Question: I'd like to achieve drawing a diagram just like the image attached but I'm having trouble drawing the red vertical rectangle on the right along with putting other objects on top. The biggest concern is the to do with numerous different screen sizes of Android devices. I fully understand what I'm trying to achieve during the process, which includes the objectives below. All help would be highly appreciated.
- - - - -

'''
<?xml version="1.0" encoding="utf-8"?>
<RelativeLayout
xmlns:android="http://schemas.android.com/apk/res/android"
android:layout_width="match_parent"
android:layout_height="match_parent"
android:orientation="vertical">
<my.package.name.ComplexDiagram
android:layout_width="match_parent"
android:layout_height="65dp"
android:layout_centerVertical="true"
/>
</RelativeLayout>
'''
'''
import android.content.Context;
import android.graphics.Canvas;
import android.graphics.Paint;
import android.graphics.RectF;
import android.util.AttributeSet;
import android.view.View;
public class ComplexDiagram extends View {
private int measuredWidth, measuredHeight;
private Paint mGreyRectPaint, mBlackLinePaint, mRedRectPaint;
private RectF mGreyRect, mBlackLineF, mRedRectF;
public ComplexDiagram(Context context) {
super(context);
init(context, null, 0);
}
public ComplexDiagram(Context context, AttributeSet attrs) {
super(context, attrs);
init(context, attrs, 0);
}
public ComplexDiagram(Context context, AttributeSet attrs, int defStyleAttr) {
super(context, attrs, defStyleAttr);
init(context, attrs, defStyleAttr);
}
private void init(Context context, AttributeSet attributeSet, int defStyle) {
mGreyRectPaint = new Paint(Paint.ANTI_ALIAS_FLAG);
mGreyRectPaint.setColor(0xFF3C3C3C);
mGreyRectPaint.setStyle(Paint.Style.FILL);
mBlackLinePaint = new Paint(Paint.ANTI_ALIAS_FLAG);
mBlackLinePaint.setColor(0xFF000000);
mBlackLinePaint.setStyle(Paint.Style.FILL);
mRedRectPaint = new Paint(Paint.ANTI_ALIAS_FLAG);
mRedRectPaint.setColor(0xFFCC3333);
mRedRectPaint.setStyle(Paint.Style.FILL);
}
@Override
protected void onMeasure(int widthMeasureSpec, int heightMeasureSpec) {
super.onMeasure(widthMeasureSpec, heightMeasureSpec);
measuredHeight = getDefaultSize(getSuggestedMinimumHeight(), heightMeasureSpec);
measuredWidth = getDefaultSize(getSuggestedMinimumWidth(), widthMeasureSpec);
setMeasuredDimension(measuredWidth, measuredHeight);
}
@Override
protected void onDraw(Canvas canvas) {
super.onDraw(canvas);
if (measuredHeight == 0 || measuredWidth == 0)
return;
canvas.drawRect(mGreyRect, mGreyRectPaint);
canvas.drawRect(mBlackLineF, mBlackLinePaint);
canvas.drawRect(mRedRectF, mRedRectPaint);
}
}
'''
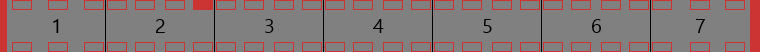
Answer: do it this way
Put this in your XML
'''
<?xml version="1.0" encoding="utf-8"?>
<LinearLayout xmlns:android="http://schemas.android.com/apk/res/android"
android:layout_width="match_parent"
android:layout_height="50dp"
android:orientation="horizontal" >
<View
android:layout_width="5dp"
android:layout_height="wrap_content"
android:background="#CC3333" />
<RelativeLayout
android:layout_width="0dp"
android:layout_height="match_parent"
android:layout_weight="1"
android:background="#808080" >
<View
android:layout_width="10dp"
android:layout_height="10dp"
android:layout_alignParentLeft="true"
android:layout_marginLeft="1dp"
android:background="@drawable/red_background" />
<View
android:layout_width="10dp"
android:layout_height="10dp"
android:layout_centerHorizontal="true"
android:background="@drawable/red_background" />
<View
android:layout_width="10dp"
android:layout_height="10dp"
android:layout_alignParentRight="true"
android:background="@drawable/red_background" />
<TextView
android:layout_width="wrap_content"
android:layout_height="wrap_content"
android:layout_centerInParent="true"
android:gravity="center"
android:text="1"
android:textColor="@android:color/black" />
<View
android:layout_width="10dp"
android:layout_height="10dp"
android:layout_alignParentBottom="true"
android:layout_alignParentLeft="true"
android:layout_marginLeft="1dp"
android:background="@drawable/red_background" />
<View
android:layout_width="10dp"
android:layout_height="10dp"
android:layout_alignParentBottom="true"
android:layout_centerHorizontal="true"
android:background="@drawable/red_background" />
<View
android:layout_width="10dp"
android:layout_height="10dp"
android:layout_alignParentBottom="true"
android:layout_alignParentRight="true"
android:background="@drawable/red_background" />
</RelativeLayout>
<View
android:layout_width="1dp"
android:layout_height="wrap_content"
android:background="#1D1D1D" />
<RelativeLayout
android:layout_width="0dp"
android:layout_height="match_parent"
android:layout_weight="1"
android:background="#808080" >
<View
android:id="@+id/box1"
android:layout_width="10dp"
android:layout_height="10dp"
android:layout_alignParentLeft="true"
android:layout_marginLeft="1dp"
android:background="@drawable/red_background" />
<View
android:id="@+id/box2"
android:layout_width="10dp"
android:layout_height="10dp"
android:layout_marginLeft="2dp"
android:layout_toRightOf="@+id/box1"
android:background="@drawable/red_background" />
<View
android:id="@+id/box3"
android:layout_width="10dp"
android:layout_height="10dp"
android:layout_marginRight="2dp"
android:layout_toLeftOf="@+id/box4"
android:background="@drawable/red_background" />
<View
android:id="@+id/box4"
android:layout_width="10dp"
android:layout_height="10dp"
android:layout_alignParentRight="true"
android:background="#CC3333" />
<TextView
android:layout_width="wrap_content"
android:layout_height="wrap_content"
android:layout_centerInParent="true"
android:gravity="center"
android:text="2"
android:textColor="@android:color/black" />
<View
android:id="@+id/box5"
android:layout_width="10dp"
android:layout_height="10dp"
android:layout_alignParentBottom="true"
android:layout_alignParentLeft="true"
android:background="@drawable/red_background" />
<View
android:id="@+id/box6"
android:layout_width="10dp"
android:layout_height="10dp"
android:layout_alignParentBottom="true"
android:layout_marginLeft="2dp"
android:layout_toRightOf="@+id/box5"
android:background="@drawable/red_background" />
<View
android:id="@+id/box7"
android:layout_width="10dp"
android:layout_height="10dp"
android:layout_alignParentBottom="true"
android:layout_marginRight="2dp"
android:layout_toLeftOf="@+id/box8"
android:background="@drawable/red_background" />
<View
android:id="@+id/box8"
android:layout_width="10dp"
android:layout_height="10dp"
android:layout_alignParentBottom="true"
android:layout_alignParentRight="true"
android:background="@drawable/red_background" />
</RelativeLayout>
<View
android:layout_width="1dp"
android:layout_height="wrap_content"
android:background="#1D1D1D" />
<RelativeLayout
android:layout_width="0dp"
android:layout_height="match_parent"
android:layout_weight="1"
android:background="#808080" >
<View
android:id="@+id/box1"
android:layout_width="10dp"
android:layout_height="10dp"
android:layout_alignParentLeft="true"
android:layout_marginLeft="1dp"
android:background="@drawable/red_background" />
<View
android:id="@+id/box2"
android:layout_width="10dp"
android:layout_height="10dp"
android:layout_marginLeft="2dp"
android:layout_toRightOf="@+id/box1"
android:background="@drawable/red_background" />
<View
android:id="@+id/box3"
android:layout_width="10dp"
android:layout_height="10dp"
android:layout_marginRight="2dp"
android:layout_toLeftOf="@+id/box4"
android:background="@drawable/red_background" />
<View
android:id="@+id/box4"
android:layout_width="10dp"
android:layout_height="10dp"
android:layout_alignParentRight="true"
android:background="@drawable/red_background" />
<TextView
android:layout_width="wrap_content"
android:layout_height="wrap_content"
android:layout_centerInParent="true"
android:gravity="center"
android:text="3"
android:textColor="@android:color/black" />
<View
android:id="@+id/box5"
android:layout_width="10dp"
android:layout_height="10dp"
android:layout_alignParentBottom="true"
android:layout_alignParentLeft="true"
android:background="@drawable/red_background" />
<View
android:id="@+id/box6"
android:layout_width="10dp"
android:layout_height="10dp"
android:layout_alignParentBottom="true"
android:layout_marginLeft="2dp"
android:layout_toRightOf="@+id/box5"
android:background="@drawable/red_background" />
<View
android:id="@+id/box7"
android:layout_width="10dp"
android:layout_height="10dp"
android:layout_alignParentBottom="true"
android:layout_marginRight="2dp"
android:layout_toLeftOf="@+id/box8"
android:background="@drawable/red_background" />
<View
android:id="@+id/box8"
android:layout_width="10dp"
android:layout_height="10dp"
android:layout_alignParentBottom="true"
android:layout_alignParentRight="true"
android:background="@drawable/red_background" />
</RelativeLayout>
<View
android:layout_width="1dp"
android:layout_height="wrap_content"
android:background="#1D1D1D" />
<RelativeLayout
android:layout_width="0dp"
android:layout_height="match_parent"
android:layout_weight="1"
android:background="#808080" >
<View
android:id="@+id/box1"
android:layout_width="10dp"
android:layout_height="10dp"
android:layout_alignParentLeft="true"
android:layout_marginLeft="1dp"
android:background="@drawable/red_background" />
<View
android:id="@+id/box2"
android:layout_width="10dp"
android:layout_height="10dp"
android:layout_marginLeft="2dp"
android:layout_toRightOf="@+id/box1"
android:background="@drawable/red_background" />
<View
android:id="@+id/box3"
android:layout_width="10dp"
android:layout_height="10dp"
android:layout_marginRight="2dp"
android:layout_toLeftOf="@+id/box4"
android:background="@drawable/red_background" />
<View
android:id="@+id/box4"
android:layout_width="10dp"
android:layout_height="10dp"
android:layout_alignParentRight="true"
android:background="@drawable/red_background" />
<TextView
android:layout_width="wrap_content"
android:layout_height="wrap_content"
android:layout_centerInParent="true"
android:gravity="center"
android:text="4"
android:textColor="@android:color/black" />
<View
android:id="@+id/box5"
android:layout_width="10dp"
android:layout_height="10dp"
android:layout_alignParentBottom="true"
android:layout_alignParentLeft="true"
android:background="@drawable/red_background" />
<View
android:id="@+id/box6"
android:layout_width="10dp"
android:layout_height="10dp"
android:layout_alignParentBottom="true"
android:layout_marginLeft="2dp"
android:layout_toRightOf="@+id/box5"
android:background="@drawable/red_background" />
<View
android:id="@+id/box7"
android:layout_width="10dp"
android:layout_height="10dp"
android:layout_alignParentBottom="true"
android:layout_marginRight="2dp"
android:layout_toLeftOf="@+id/box8"
android:background="@drawable/red_background" />
<View
android:id="@+id/box8"
android:layout_width="10dp"
android:layout_height="10dp"
android:layout_alignParentBottom="true"
android:layout_alignParentRight="true"
android:background="@drawable/red_background" />
</RelativeLayout>
<View
android:layout_width="1dp"
android:layout_height="wrap_content"
android:background="#1D1D1D" />
<RelativeLayout
android:layout_width="0dp"
android:layout_height="match_parent"
android:layout_weight="1"
android:background="#808080" >
<View
android:id="@+id/box1"
android:layout_width="10dp"
android:layout_height="10dp"
android:layout_alignParentLeft="true"
android:layout_marginLeft="1dp"
android:background="@drawable/red_background" />
<View
android:id="@+id/box2"
android:layout_width="10dp"
android:layout_height="10dp"
android:layout_marginLeft="2dp"
android:layout_toRightOf="@+id/box1"
android:background="@drawable/red_background" />
<View
android:id="@+id/box3"
android:layout_width="10dp"
android:layout_height="10dp"
android:layout_marginRight="2dp"
android:layout_toLeftOf="@+id/box4"
android:background="@drawable/red_background" />
<View
android:id="@+id/box4"
android:layout_width="10dp"
android:layout_height="10dp"
android:layout_alignParentRight="true"
android:background="@drawable/red_background" />
<TextView
android:layout_width="wrap_content"
android:layout_height="wrap_content"
android:layout_centerInParent="true"
android:gravity="center"
android:text="5"
android:textColor="@android:color/black" />
<View
android:id="@+id/box5"
android:layout_width="10dp"
android:layout_height="10dp"
android:layout_alignParentBottom="true"
android:layout_alignParentLeft="true"
android:background="@drawable/red_background" />
<View
android:id="@+id/box6"
android:layout_width="10dp"
android:layout_height="10dp"
android:layout_alignParentBottom="true"
android:layout_marginLeft="2dp"
android:layout_toRightOf="@+id/box5"
android:background="@drawable/red_background" />
<View
android:id="@+id/box7"
android:layout_width="10dp"
android:layout_height="10dp"
android:layout_alignParentBottom="true"
android:layout_marginRight="2dp"
android:layout_toLeftOf="@+id/box8"
android:background="@drawable/red_background" />
<View
android:id="@+id/box8"
android:layout_width="10dp"
android:layout_height="10dp"
android:layout_alignParentBottom="true"
android:layout_alignParentRight="true"
android:background="@drawable/red_background" />
</RelativeLayout>
<View
android:layout_width="1dp"
android:layout_height="wrap_content"
android:background="#1D1D1D" />
<RelativeLayout
android:layout_width="0dp"
android:layout_height="match_parent"
android:layout_weight="1"
android:background="#808080" >
<View
android:id="@+id/box1"
android:layout_width="10dp"
android:layout_height="10dp"
android:layout_alignParentLeft="true"
android:layout_marginLeft="1dp"
android:background="@drawable/red_background" />
<View
android:id="@+id/box2"
android:layout_width="10dp"
android:layout_height="10dp"
android:layout_marginLeft="2dp"
android:layout_toRightOf="@+id/box1"
android:background="@drawable/red_background" />
<View
android:id="@+id/box3"
android:layout_width="10dp"
android:layout_height="10dp"
android:layout_marginRight="2dp"
android:layout_toLeftOf="@+id/box4"
android:background="@drawable/red_background" />
<View
android:id="@+id/box4"
android:layout_width="10dp"
android:layout_height="10dp"
android:layout_alignParentRight="true"
android:background="@drawable/red_background" />
<TextView
android:layout_width="wrap_content"
android:layout_height="wrap_content"
android:layout_centerInParent="true"
android:gravity="center"
android:text="6"
android:textColor="@android:color/black" />
<View
android:id="@+id/box5"
android:layout_width="10dp"
android:layout_height="10dp"
android:layout_alignParentBottom="true"
android:layout_alignParentLeft="true"
android:background="@drawable/red_background" />
<View
android:id="@+id/box6"
android:layout_width="10dp"
android:layout_height="10dp"
android:layout_alignParentBottom="true"
android:layout_marginLeft="2dp"
android:layout_toRightOf="@+id/box5"
android:background="@drawable/red_background" />
<View
android:id="@+id/box7"
android:layout_width="10dp"
android:layout_height="10dp"
android:layout_alignParentBottom="true"
android:layout_marginRight="2dp"
android:layout_toLeftOf="@+id/box8"
android:background="@drawable/red_background" />
<View
android:id="@+id/box8"
android:layout_width="10dp"
android:layout_height="10dp"
android:layout_alignParentBottom="true"
android:layout_alignParentRight="true"
android:background="@drawable/red_background" />
</RelativeLayout>
<View
android:layout_width="1dp"
android:layout_height="wrap_content"
android:background="#1D1D1D" />
<RelativeLayout
android:layout_width="0dp"
android:layout_height="match_parent"
android:layout_weight="1"
android:background="#808080" >
<View
android:layout_width="10dp"
android:layout_height="10dp"
android:layout_alignParentLeft="true"
android:background="@drawable/red_background" />
<View
android:layout_width="10dp"
android:layout_height="10dp"
android:layout_centerHorizontal="true"
android:background="@drawable/red_background" />
<View
android:layout_width="10dp"
android:layout_height="10dp"
android:layout_alignParentRight="true"
android:layout_marginRight="1dp"
android:background="@drawable/red_background" />
<TextView
android:layout_width="wrap_content"
android:layout_height="wrap_content"
android:layout_centerInParent="true"
android:gravity="center"
android:text="7"
android:textColor="@android:color/black" />
<View
android:layout_width="10dp"
android:layout_height="10dp"
android:layout_alignParentBottom="true"
android:layout_alignParentLeft="true"
android:background="@drawable/red_background" />
<View
android:layout_width="10dp"
android:layout_height="10dp"
android:layout_alignParentBottom="true"
android:layout_centerHorizontal="true"
android:background="@drawable/red_background" />
<View
android:layout_width="10dp"
android:layout_height="10dp"
android:layout_alignParentBottom="true"
android:layout_alignParentRight="true"
android:layout_marginRight="1dp"
android:background="@drawable/red_background" />
</RelativeLayout>
<View
android:layout_width="5dp"
android:layout_height="wrap_content"
android:background="#CC3333" />
</LinearLayout>
'''
for red rectangle.xml
'''
<?xml version="1.0" encoding="utf-8"?>
<shape xmlns:android="http://schemas.android.com/apk/res/android"
android:shape="rectangle" >
<solid android:color="@android:color/transparent" />
<stroke
android:width="1dip"
android:color="#CC3333" />
</shape>
'''